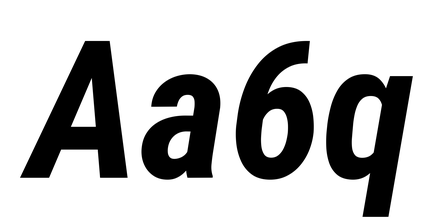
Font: Roboto-Italic_Condensed_Bold_Italic